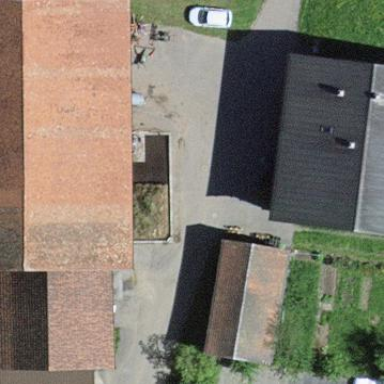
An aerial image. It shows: Farmyard area.